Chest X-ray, AP view. Patient: 43 years old, sex F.
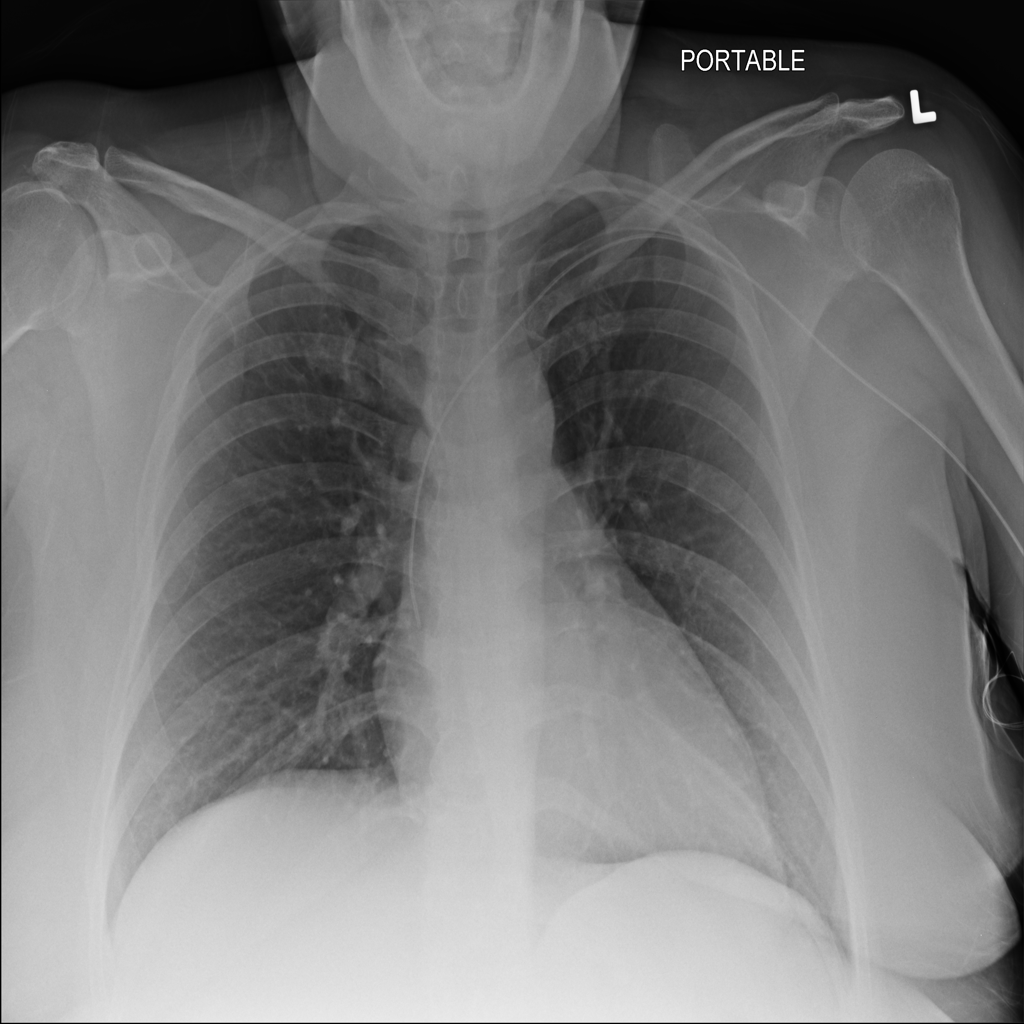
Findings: No Finding